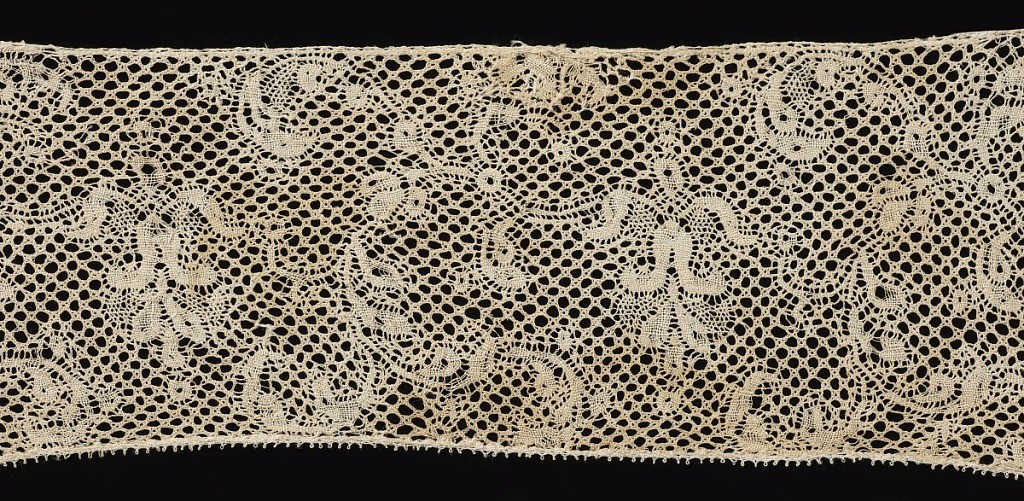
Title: Fragment
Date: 17th century
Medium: linen Technique: bobbin lace (Binche style with Binche ground)
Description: Binche-style fragment with a delicate design of palmettes and foliage. Five hole mesh (cinq trous ground) and straight edges.